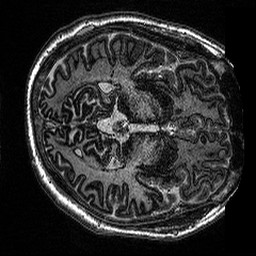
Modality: MP2RAGE
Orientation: axial
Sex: male
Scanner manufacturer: siemens
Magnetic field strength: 3 T
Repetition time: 5 s
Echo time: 0.00292 s